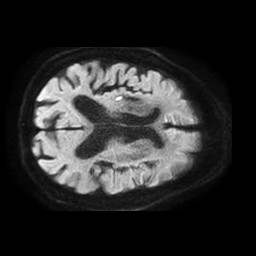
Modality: TRACE
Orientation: axial
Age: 87
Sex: male
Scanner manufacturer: philips
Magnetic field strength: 1.5 T
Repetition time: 3.63 s
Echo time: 0.07194 s